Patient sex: F
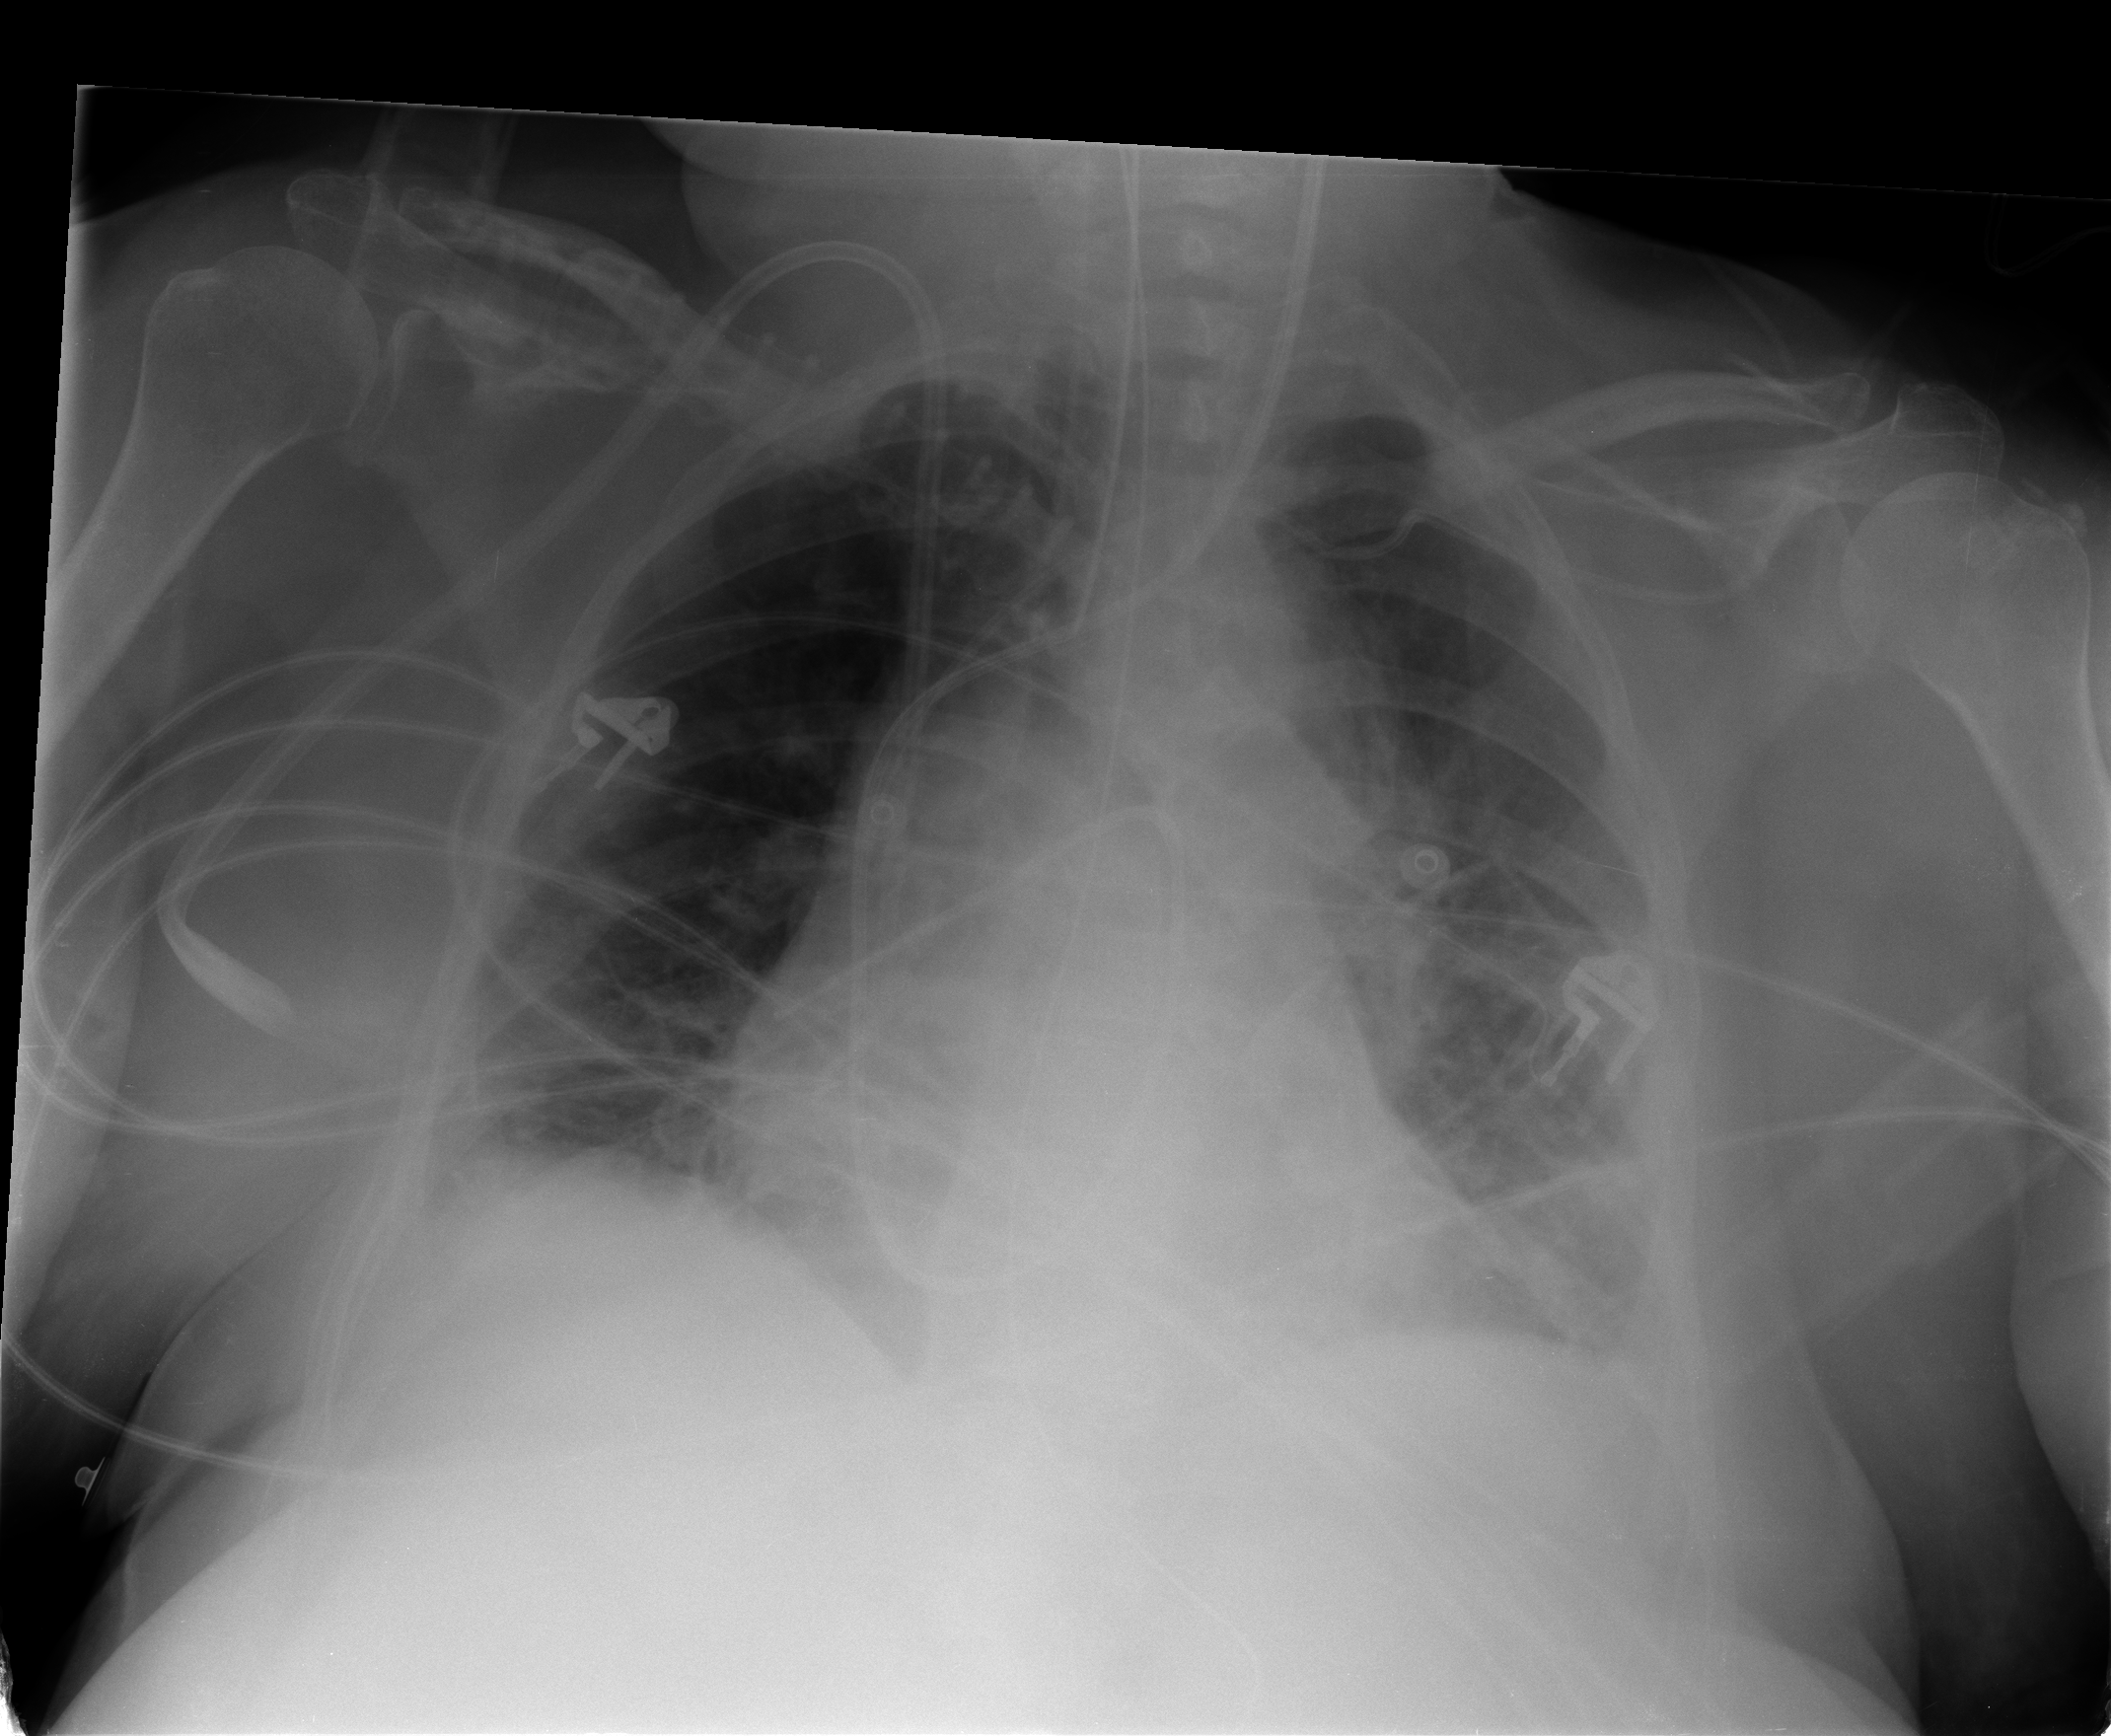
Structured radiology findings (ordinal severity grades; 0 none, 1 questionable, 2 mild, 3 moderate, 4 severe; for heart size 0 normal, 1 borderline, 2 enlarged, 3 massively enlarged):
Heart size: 0
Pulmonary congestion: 0
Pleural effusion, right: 0
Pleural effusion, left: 0
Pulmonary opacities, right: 0
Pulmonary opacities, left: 1
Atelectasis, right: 2
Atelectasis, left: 2